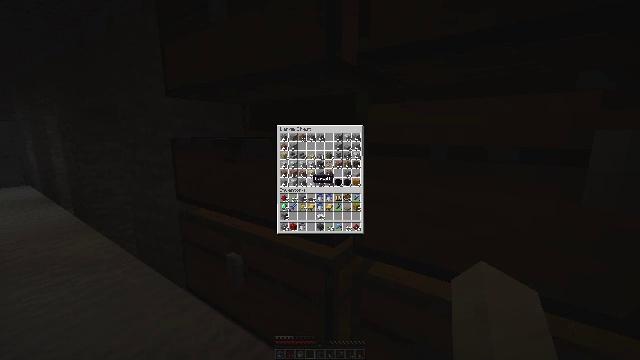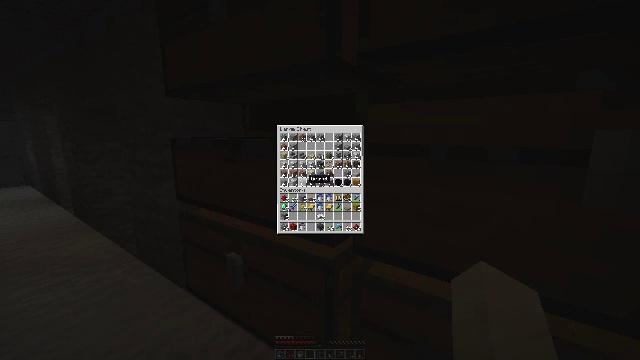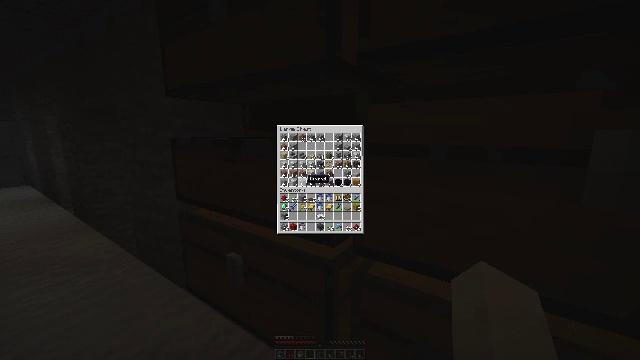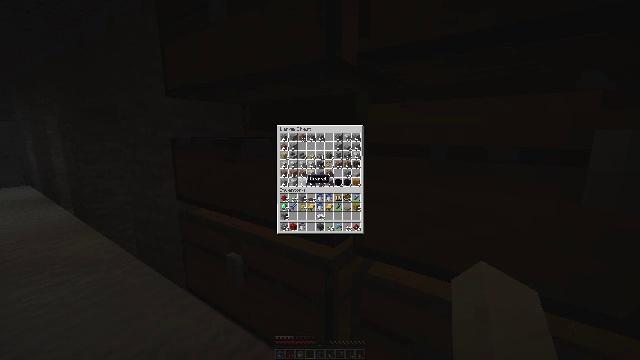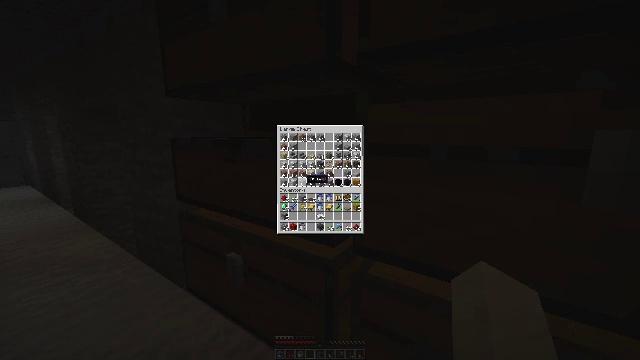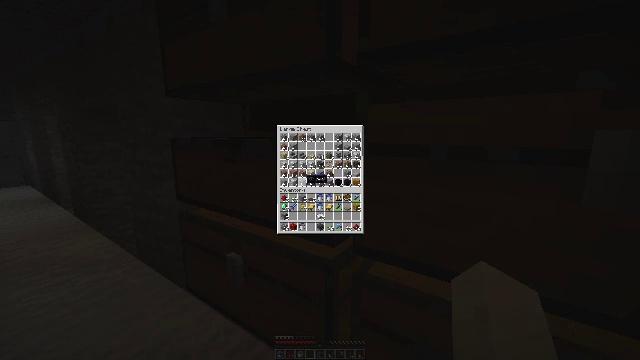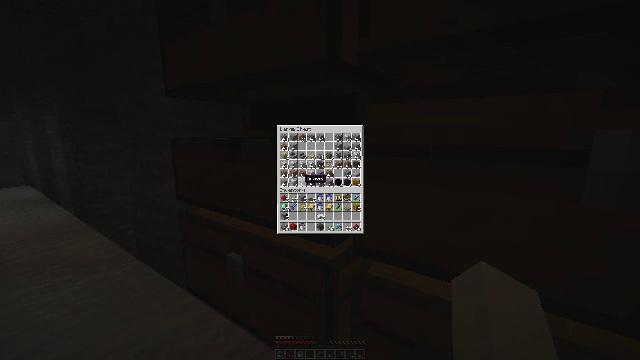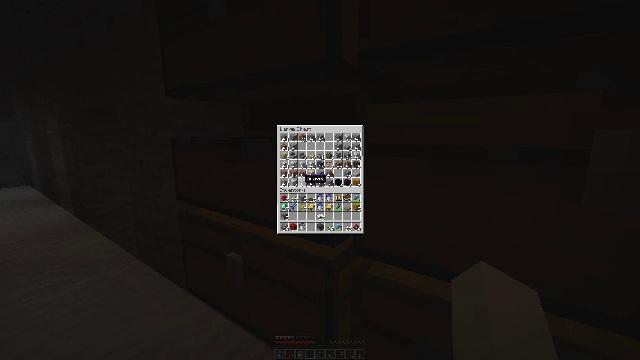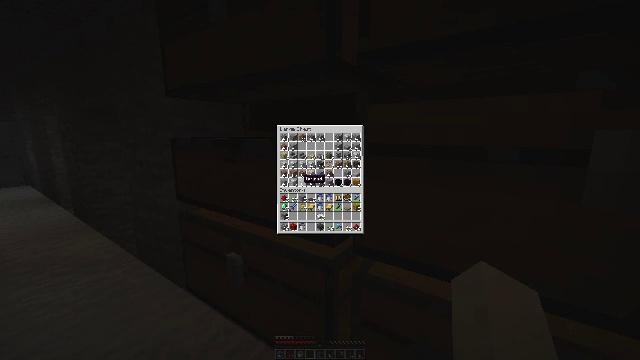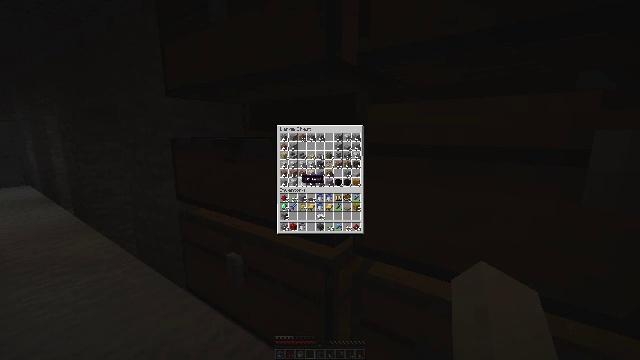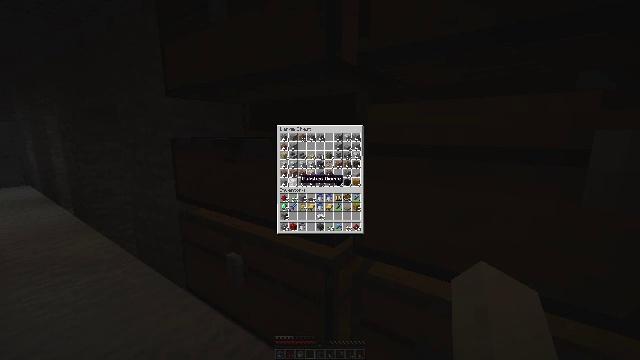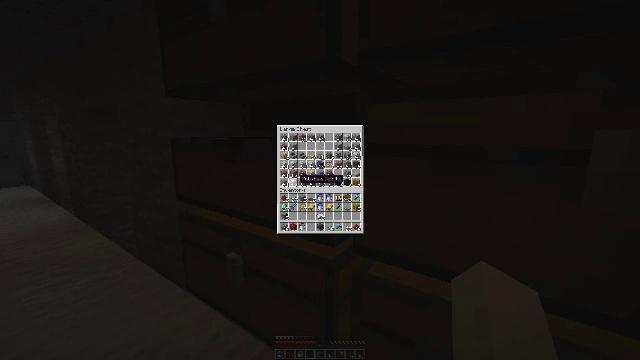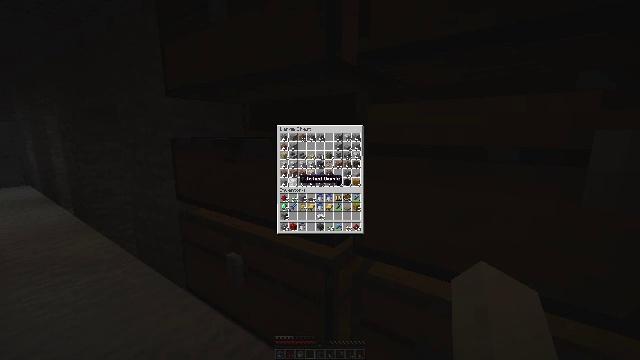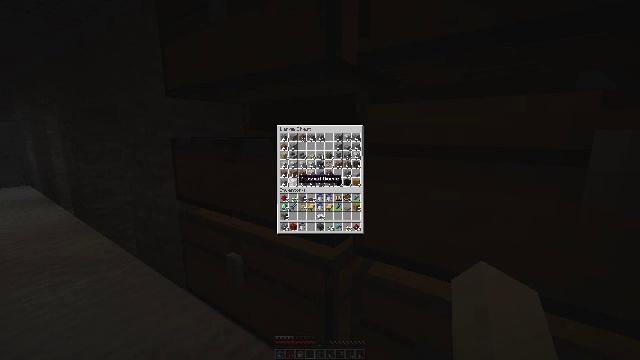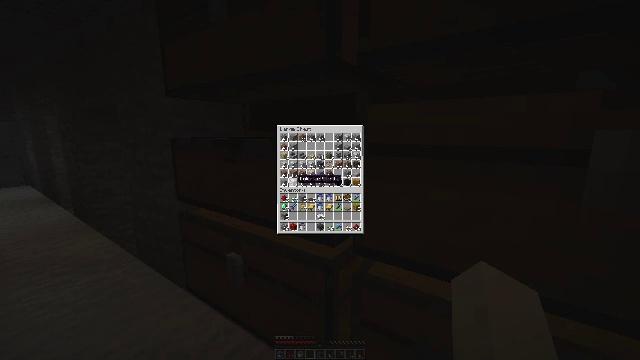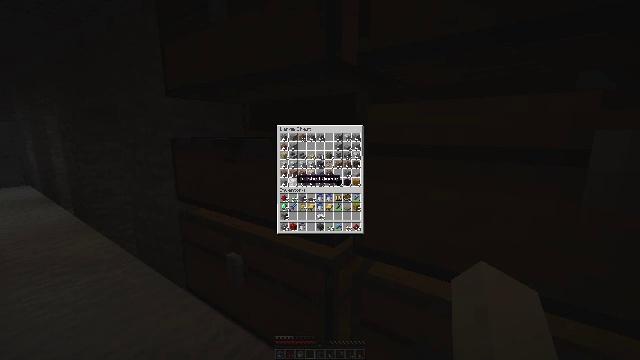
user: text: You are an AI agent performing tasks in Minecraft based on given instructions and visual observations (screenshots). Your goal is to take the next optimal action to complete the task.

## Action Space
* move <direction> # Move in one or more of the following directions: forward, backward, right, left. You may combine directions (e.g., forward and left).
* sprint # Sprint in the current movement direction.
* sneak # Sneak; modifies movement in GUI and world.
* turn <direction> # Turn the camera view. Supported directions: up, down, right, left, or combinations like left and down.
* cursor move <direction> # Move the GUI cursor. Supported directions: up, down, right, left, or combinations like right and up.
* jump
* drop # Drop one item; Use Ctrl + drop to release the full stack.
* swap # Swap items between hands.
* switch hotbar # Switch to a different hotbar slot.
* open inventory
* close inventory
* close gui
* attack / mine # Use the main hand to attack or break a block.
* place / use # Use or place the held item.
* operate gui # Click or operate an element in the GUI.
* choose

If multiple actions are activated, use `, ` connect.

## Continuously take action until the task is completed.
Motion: motion action
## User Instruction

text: Remove the grindstone from its place.
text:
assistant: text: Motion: turn left
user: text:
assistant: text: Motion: no_op
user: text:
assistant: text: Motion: no_op
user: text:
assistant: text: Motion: no_op
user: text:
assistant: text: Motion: no_op
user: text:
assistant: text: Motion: no_op
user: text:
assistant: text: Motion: no_op
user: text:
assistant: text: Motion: no_op
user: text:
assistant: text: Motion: no_op
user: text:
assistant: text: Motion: no_op
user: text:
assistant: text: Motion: no_op
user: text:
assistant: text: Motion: no_op
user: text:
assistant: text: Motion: no_op
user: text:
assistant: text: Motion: no_op
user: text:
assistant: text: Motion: no_op
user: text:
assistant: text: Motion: no_op
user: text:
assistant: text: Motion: no_op
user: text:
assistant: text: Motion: no_op
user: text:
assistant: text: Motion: no_op
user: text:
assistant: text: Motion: no_op
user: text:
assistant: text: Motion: no_op
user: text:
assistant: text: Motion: no_op
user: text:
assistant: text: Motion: no_op
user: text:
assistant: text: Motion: no_op
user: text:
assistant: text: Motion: no_op
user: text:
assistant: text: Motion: no_op
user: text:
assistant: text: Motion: no_op
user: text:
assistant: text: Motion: turn up
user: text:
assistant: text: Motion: turn up
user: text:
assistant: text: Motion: turn up